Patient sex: M
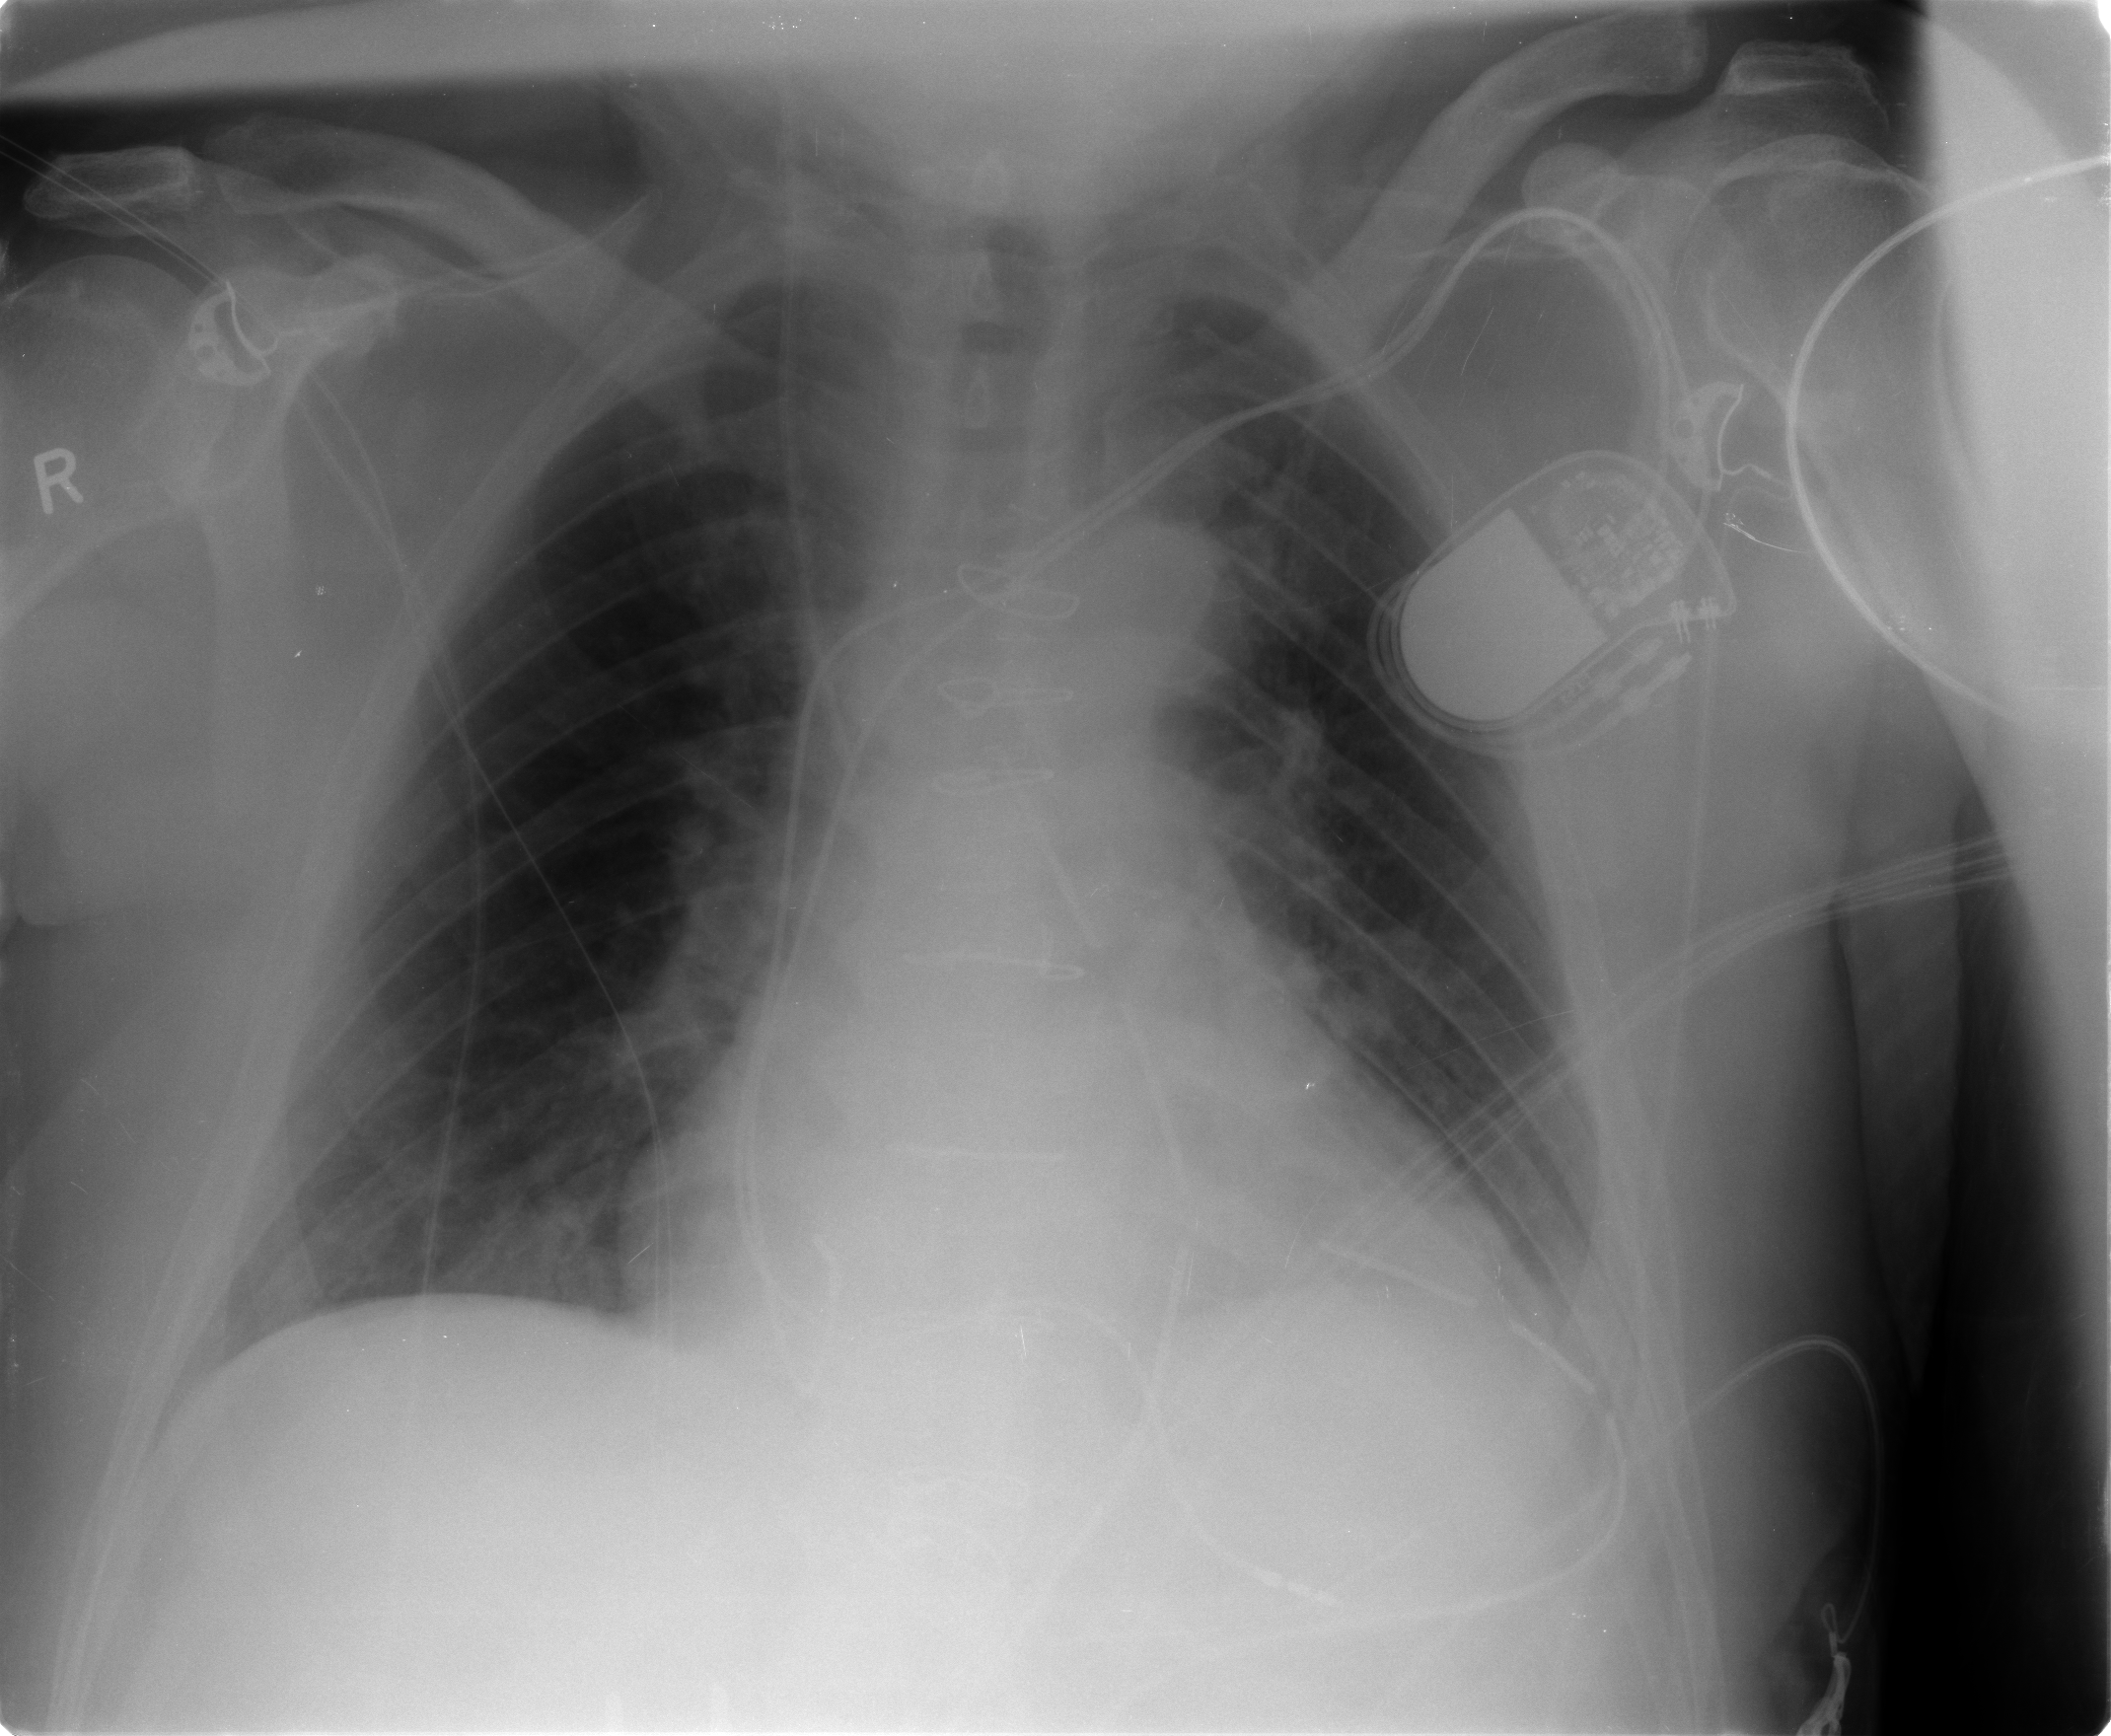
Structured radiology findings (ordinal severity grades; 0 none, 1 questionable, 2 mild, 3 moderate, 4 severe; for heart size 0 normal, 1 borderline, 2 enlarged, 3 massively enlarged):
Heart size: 1
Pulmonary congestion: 2
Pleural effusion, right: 0
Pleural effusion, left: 1
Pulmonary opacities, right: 0
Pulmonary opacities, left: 0
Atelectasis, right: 0
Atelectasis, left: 0